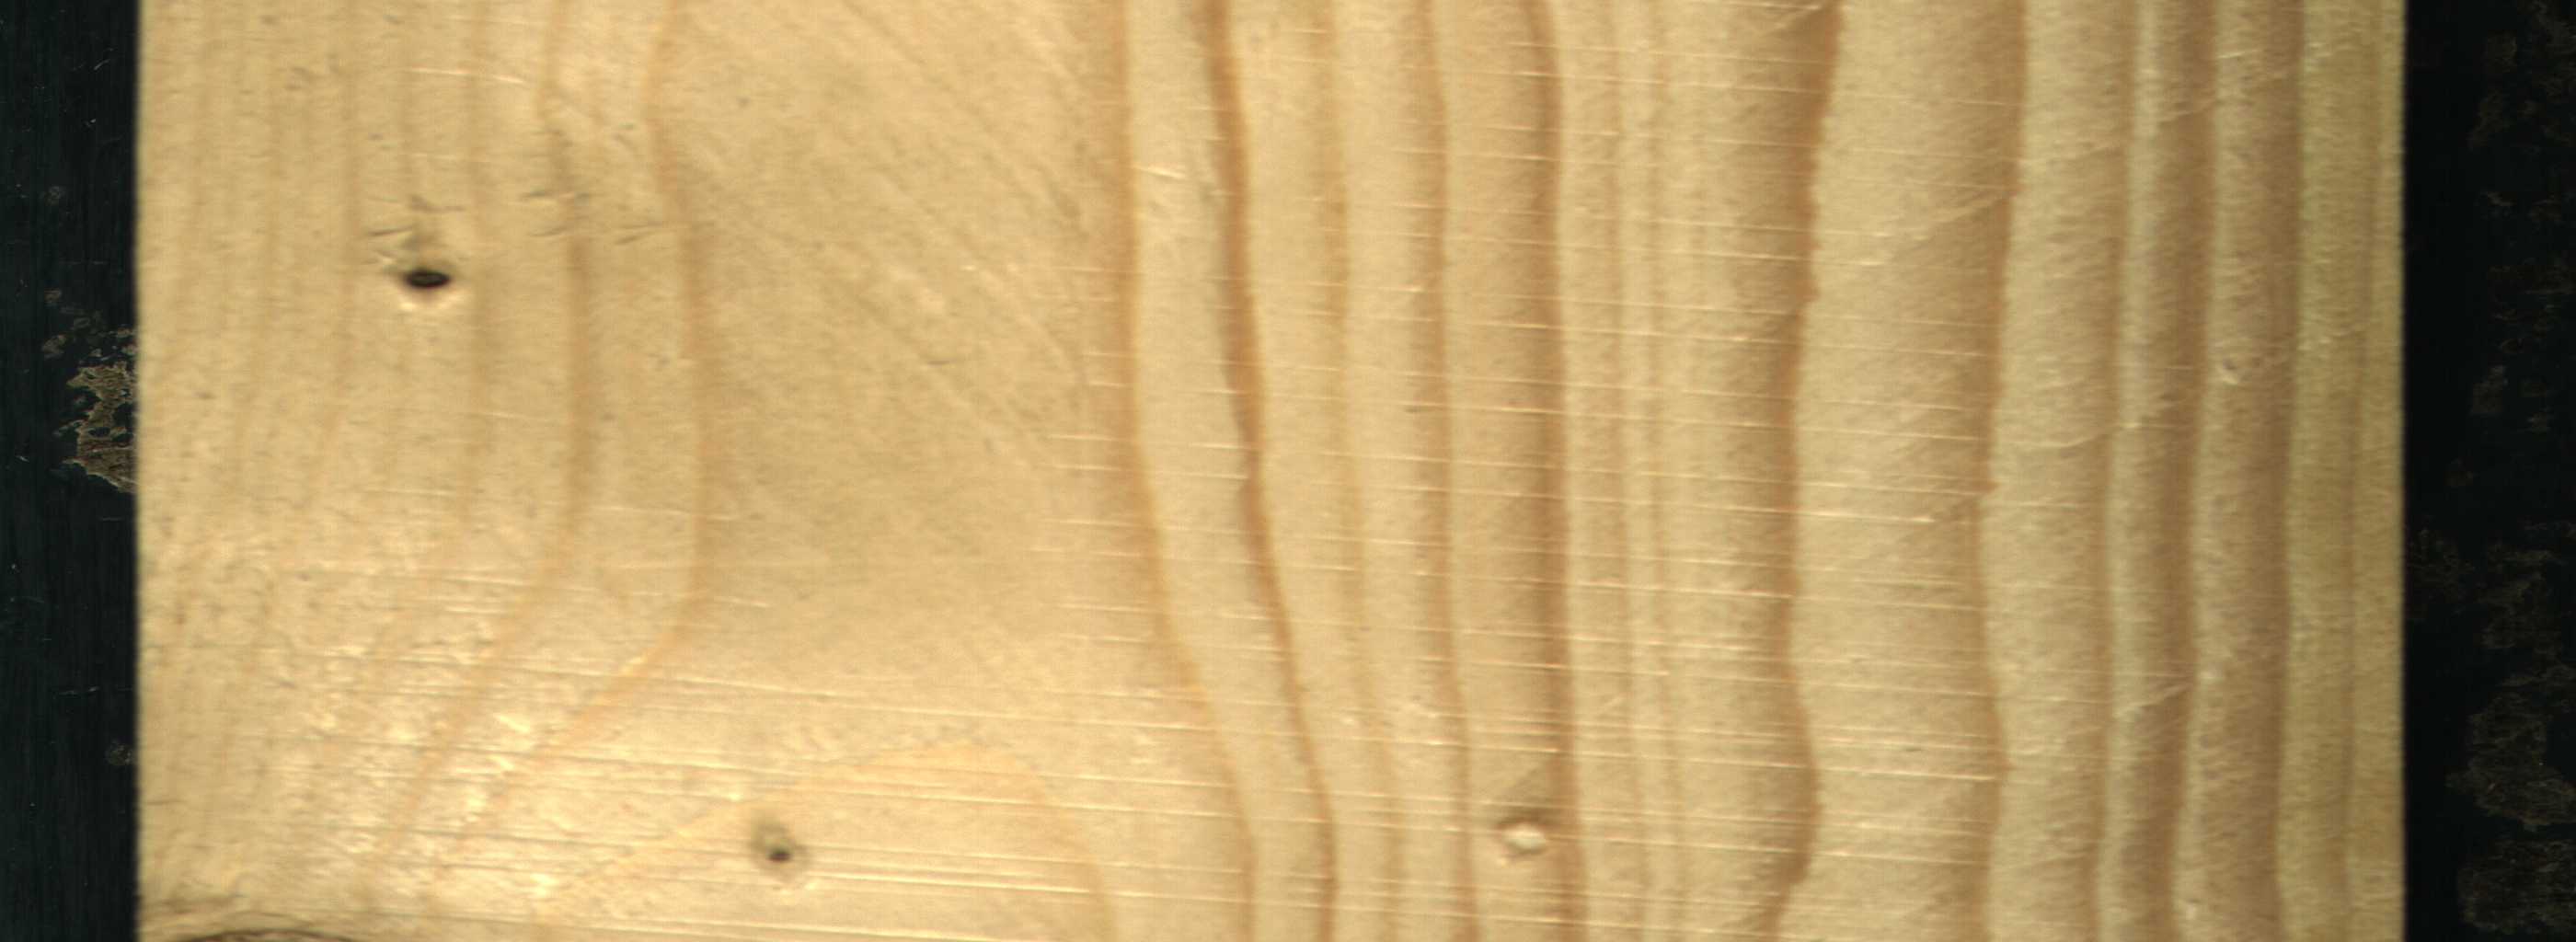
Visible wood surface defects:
Dead_Knot
Dead_Knot
Dead_Knot